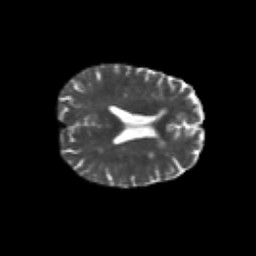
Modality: T2w
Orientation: axial
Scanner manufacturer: siemens
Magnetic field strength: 3 T
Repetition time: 6.8 s
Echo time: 0.093 s